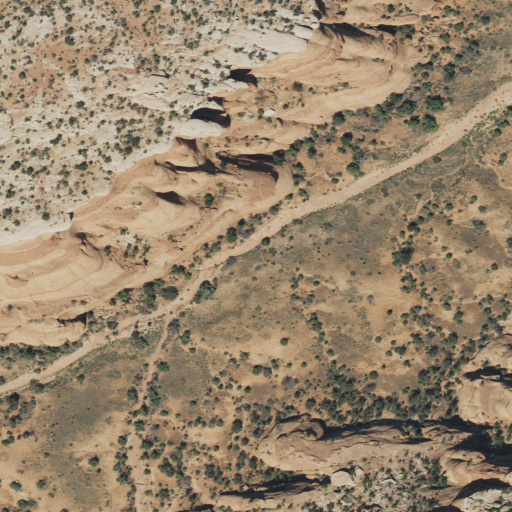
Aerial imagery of plain(s) in Utah named Crips Hole containing shrub, evergreen forest, and barren land